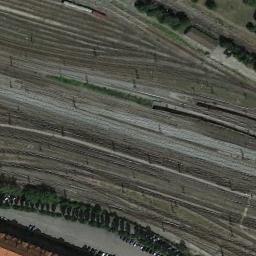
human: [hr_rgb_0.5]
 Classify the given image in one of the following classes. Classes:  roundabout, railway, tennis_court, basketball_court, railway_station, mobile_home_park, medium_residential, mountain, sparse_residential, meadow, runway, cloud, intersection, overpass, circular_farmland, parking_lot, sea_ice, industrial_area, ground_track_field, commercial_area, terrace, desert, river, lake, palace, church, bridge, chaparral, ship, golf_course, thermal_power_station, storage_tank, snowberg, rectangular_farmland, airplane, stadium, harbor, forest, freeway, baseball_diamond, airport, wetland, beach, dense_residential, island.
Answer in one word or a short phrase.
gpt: railway